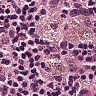
Metastatic tissue present: no